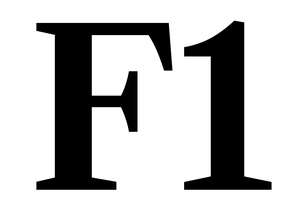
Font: LibreCaslonText_Bold